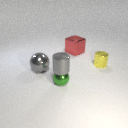
small green metal sphere below small gray metal cylinder